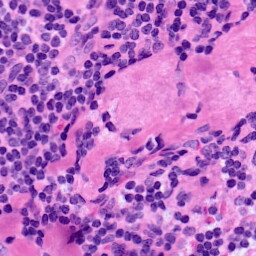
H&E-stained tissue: LymphNode